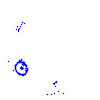
Particle: proton